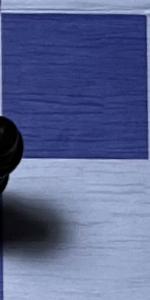
Label: Empty